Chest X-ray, PA view. Patient: 11 years old, sex F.
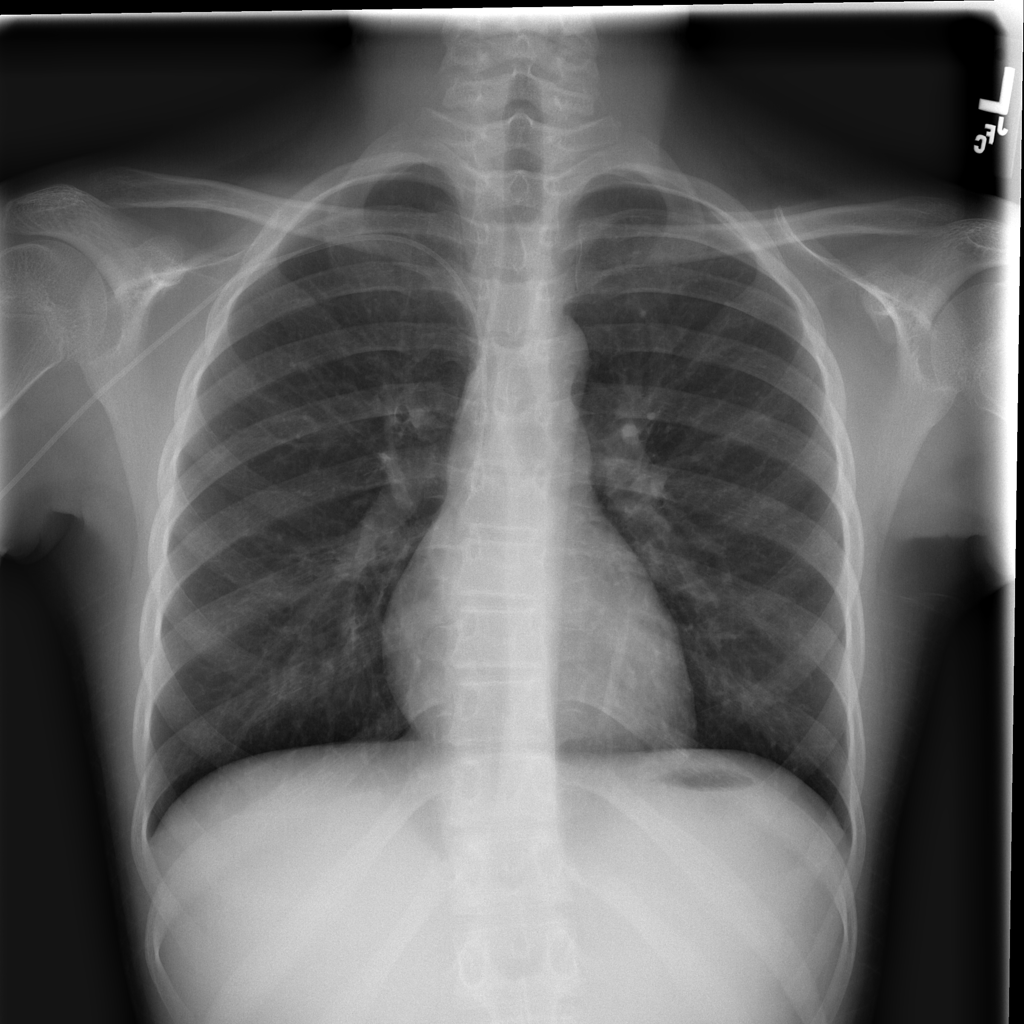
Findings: No Finding